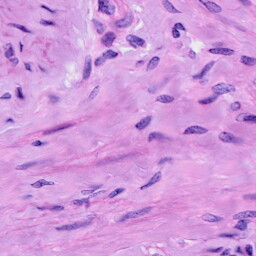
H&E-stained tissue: Cervix